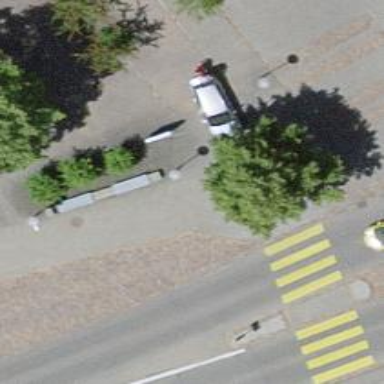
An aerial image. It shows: Bench for seating.